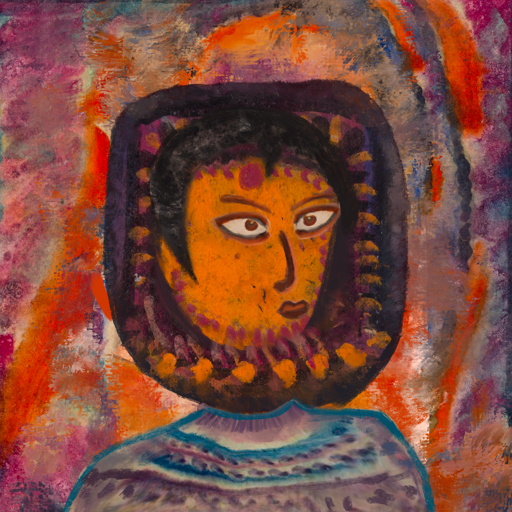
Background: Experience, Head And Neck Side: Doll_w_Hair, Face Side: Roy_Bahadur, Bust: HillGirl, Hair Side: Roy_Bahadur, Head Accessory: Blank, Second Necklace: Blank, Necklace: Blank, Baby: Blank